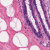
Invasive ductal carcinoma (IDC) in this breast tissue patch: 0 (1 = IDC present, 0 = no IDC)